Aerial crown-view tile of a tropical tree (Barro Colorado Island, Panama), acquired 20250915:
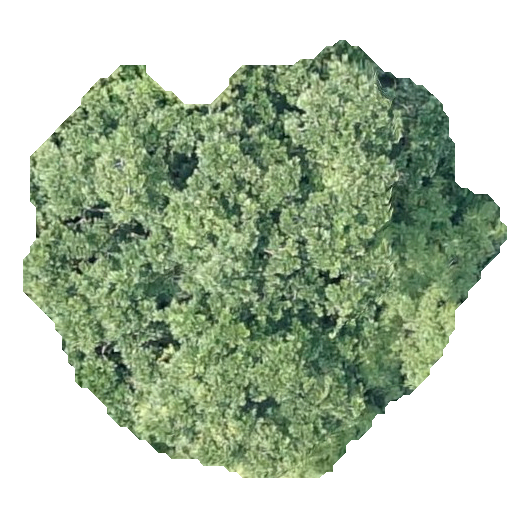
Species: Anacardium excelsum
GBIF accepted scientific name: Anacardium excelsum
Crown area: 212.989 m²